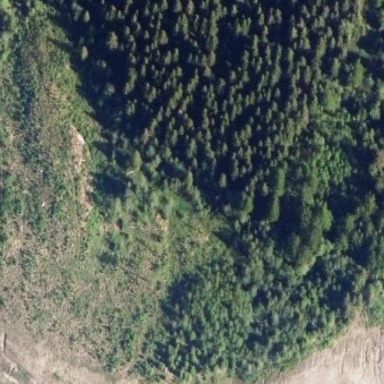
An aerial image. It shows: Clearcut area created by human activity.